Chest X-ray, AP view. Patient: 25 years old, sex F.
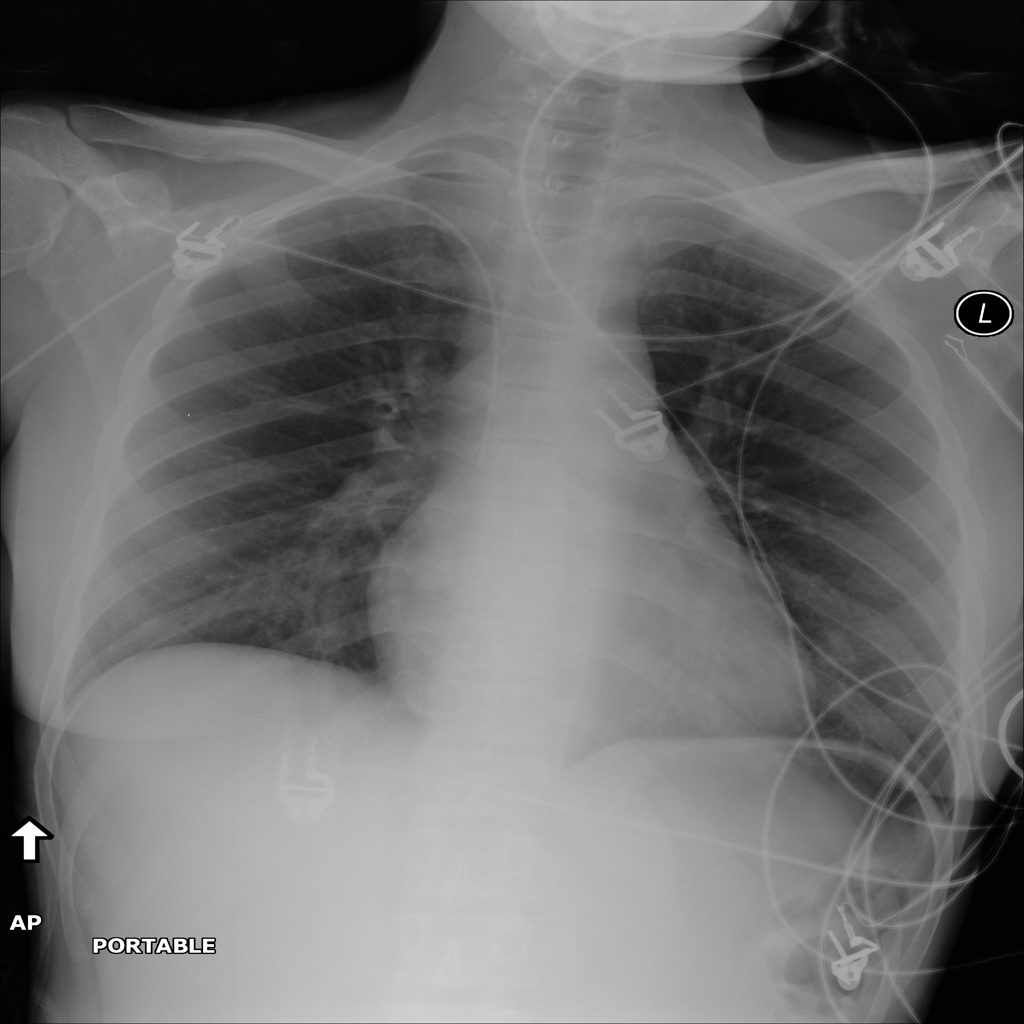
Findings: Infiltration